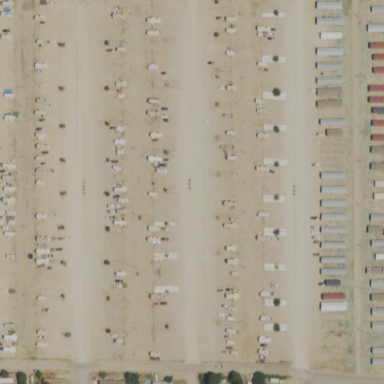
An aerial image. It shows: Caravan site for tourism.